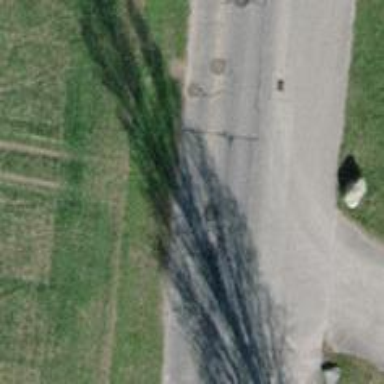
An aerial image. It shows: Tertiary road with asphalt surface.